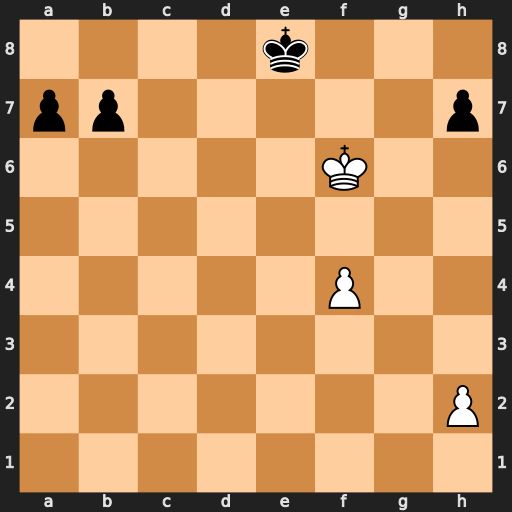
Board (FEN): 4k3/pp5p/5K2/8/5P2/8/7P/8
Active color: w
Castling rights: -
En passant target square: -
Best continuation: Kg7 Kd7 f5